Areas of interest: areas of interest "Traffic and Vehicle Management"
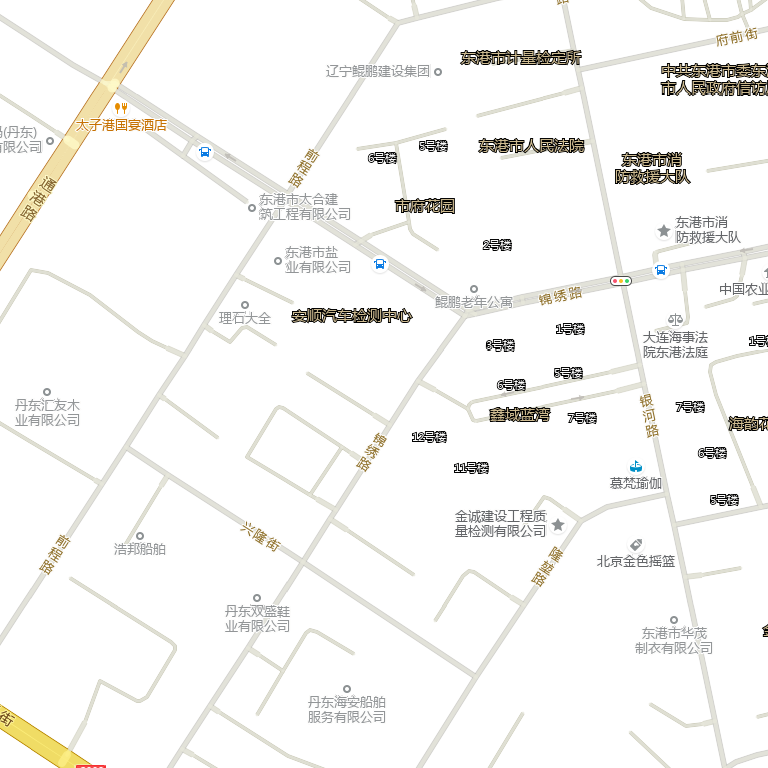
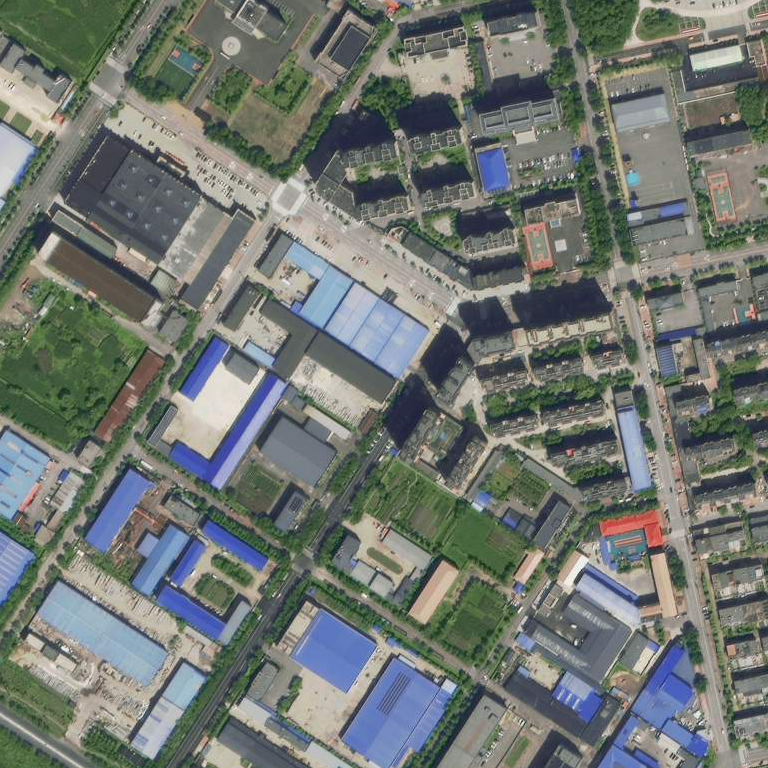